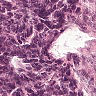
Metastatic tissue present: no